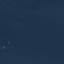
Land use / land cover: SeaLake